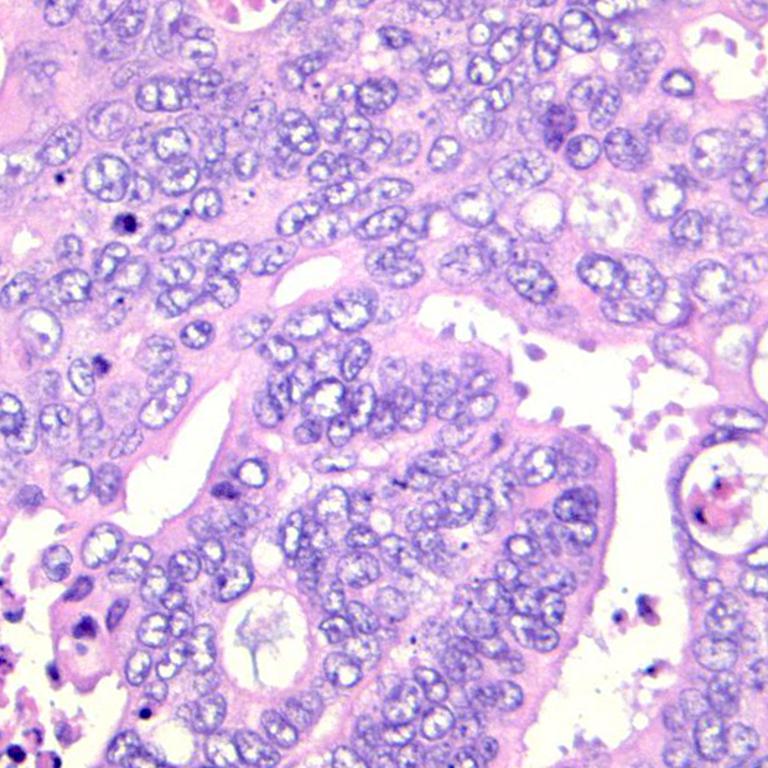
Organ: colon
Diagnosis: adenocarcinomas